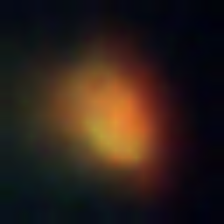
Taxon: NanoPlankton
Group: Other